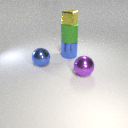
large blue metal cylinder to the right of large blue metal sphere